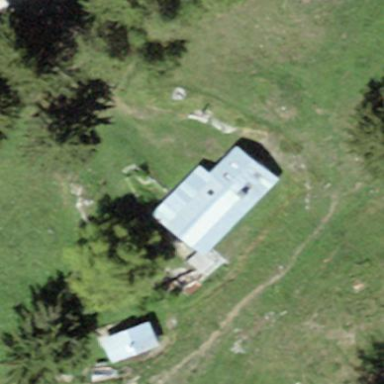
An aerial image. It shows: Detached building.